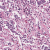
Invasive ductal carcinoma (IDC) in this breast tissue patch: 1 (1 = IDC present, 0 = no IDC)